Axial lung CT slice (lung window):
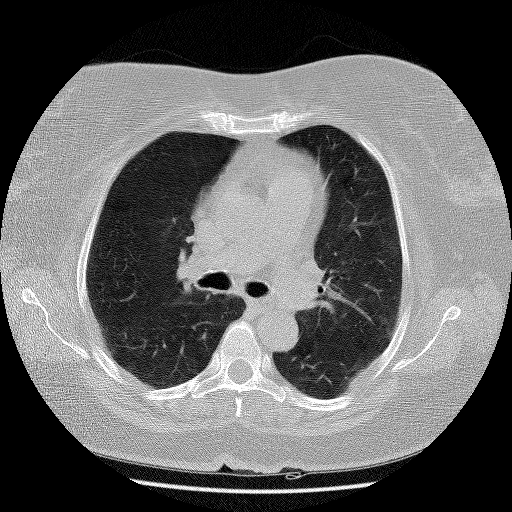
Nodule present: no